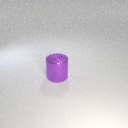
large purple metal cylinder